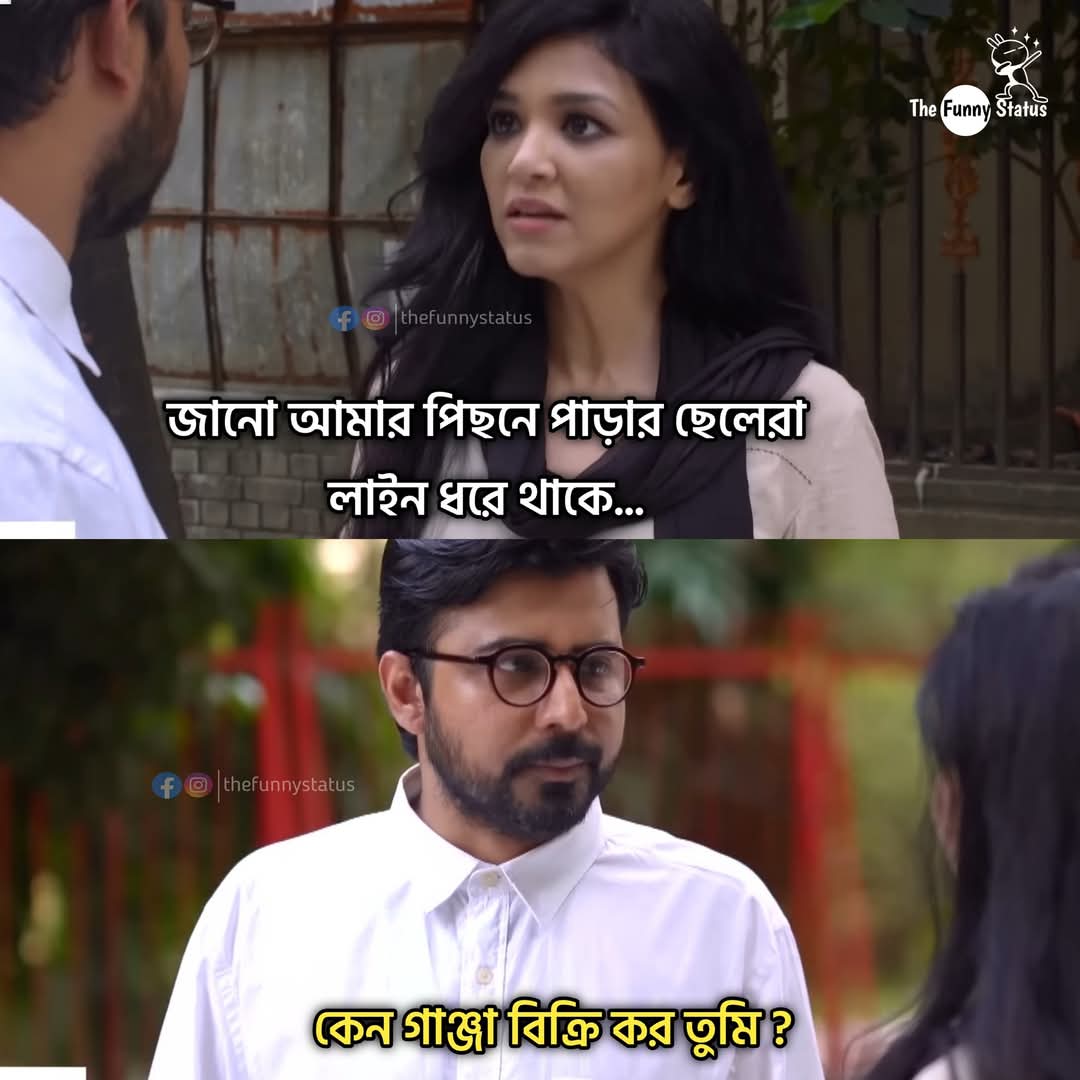
Text: জানো আমার পিছনে পাড়ার ছেলেরা লাইন ধরে থাকে...
কেন গাঞ্জা বিক্রি কর তুমি?
Label: Hate
Hate category: Personal Offence
Targeted group: Individual